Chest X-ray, AP view. Patient: 61 years old, sex F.
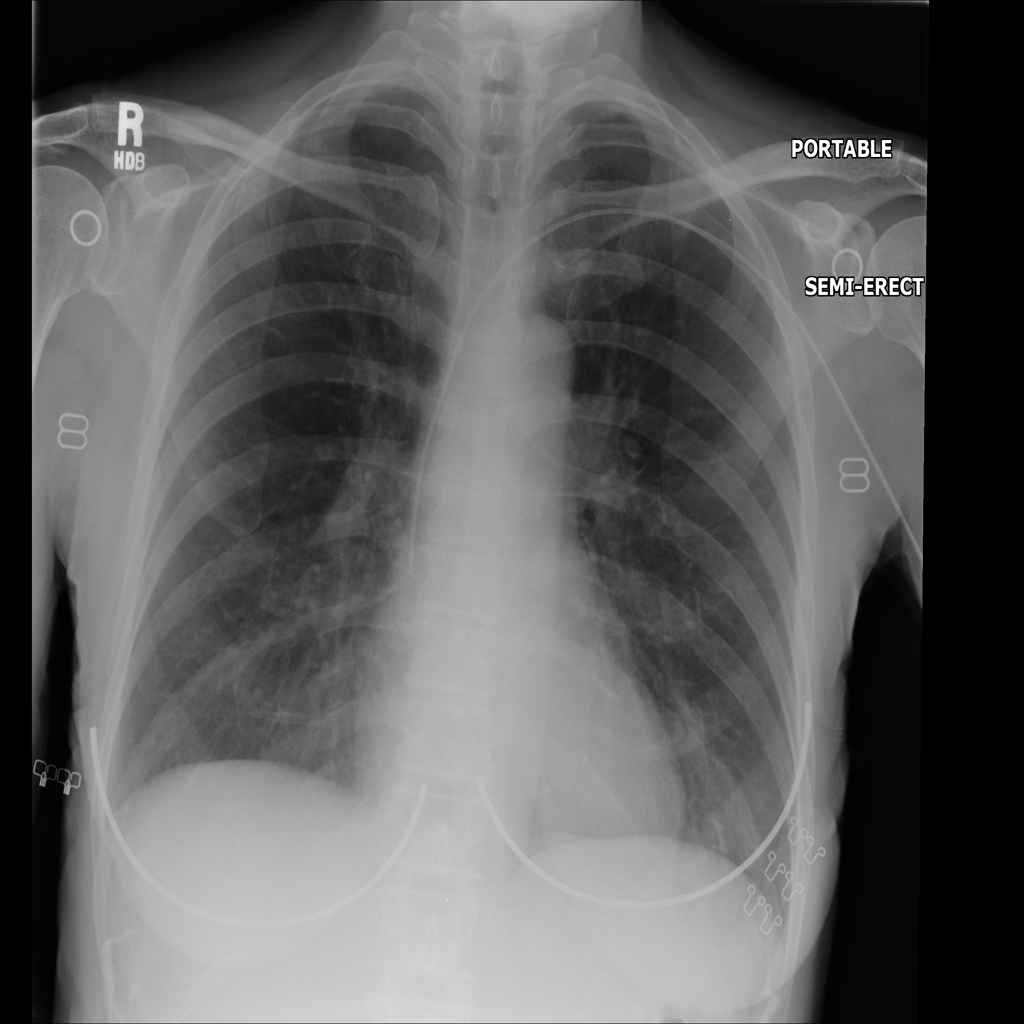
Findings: No Finding